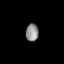
Tissue: lung
Cell type: Epithelial cells
Senescence score: 0.6412
Nuclear area (px): 219
Mean DAPI intensity: 141.169